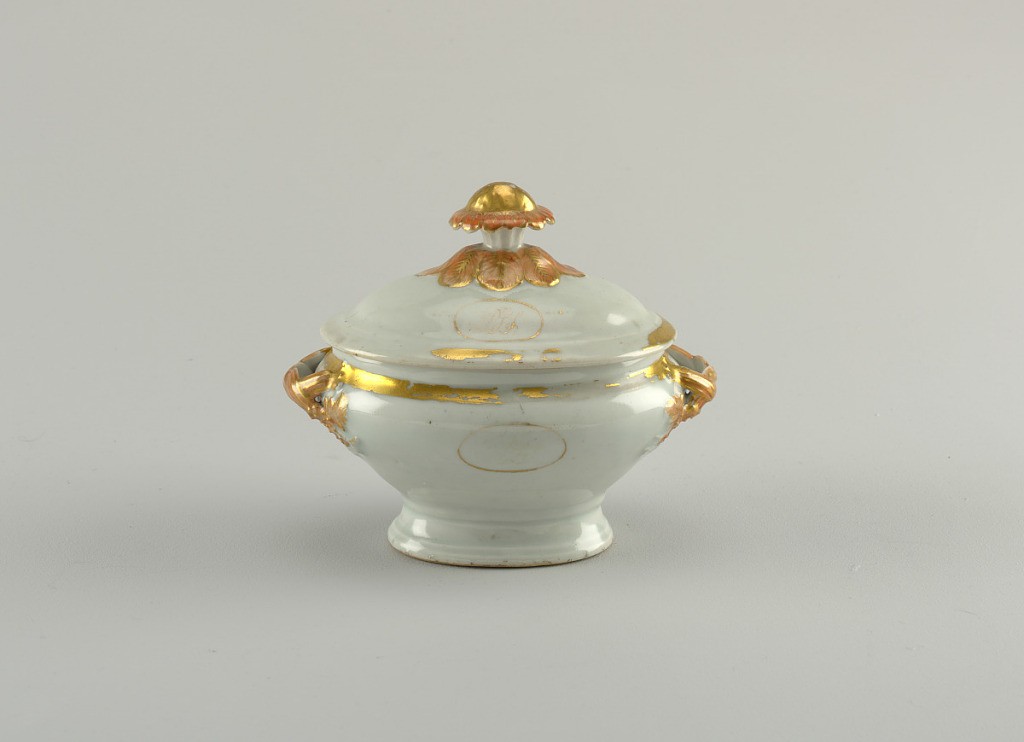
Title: Tureen
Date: late 18th–early 19th century
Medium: porcelain, gold
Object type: tureen
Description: Oval in plan, on oval molded foot. Handle at either end, of intertwined straps spreading into leaves at point of junction with body. Cover has two oval medallions enclosing all but obliterated initials: "PSS"; dish has same on each side.